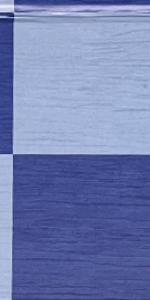
Label: Empty